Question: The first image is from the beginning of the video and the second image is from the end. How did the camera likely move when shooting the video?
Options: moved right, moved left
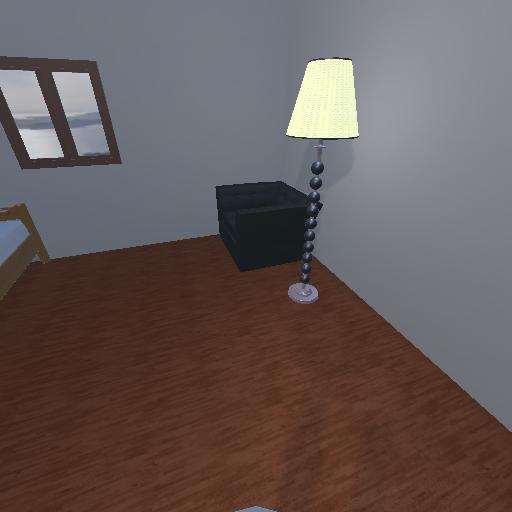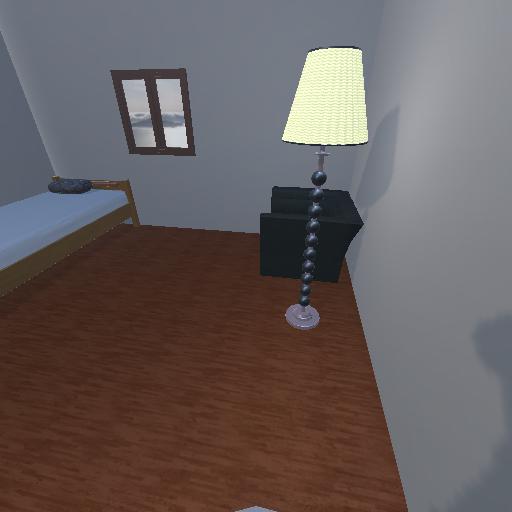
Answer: moved right